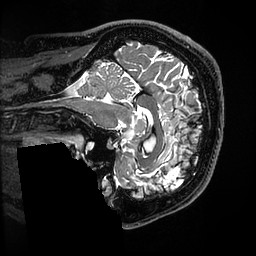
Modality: T2w
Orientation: sagittal
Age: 44
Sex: male
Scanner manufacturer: ge
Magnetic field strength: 3 T
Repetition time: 3.202 s
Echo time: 0.05934 s